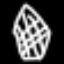
Label: diamond